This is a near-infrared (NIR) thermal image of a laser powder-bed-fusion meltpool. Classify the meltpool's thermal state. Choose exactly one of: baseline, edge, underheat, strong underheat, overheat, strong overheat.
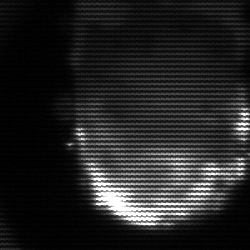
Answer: baseline